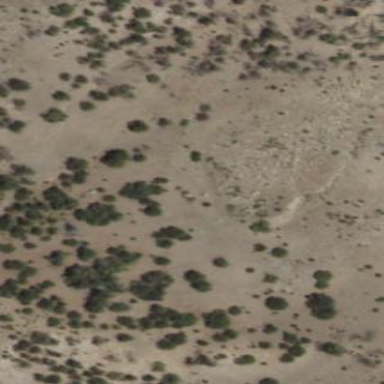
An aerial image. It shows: Area covered in scrub vegetation.